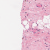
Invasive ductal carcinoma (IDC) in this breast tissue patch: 0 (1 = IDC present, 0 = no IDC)